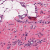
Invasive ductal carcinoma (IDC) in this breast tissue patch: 0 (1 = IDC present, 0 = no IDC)